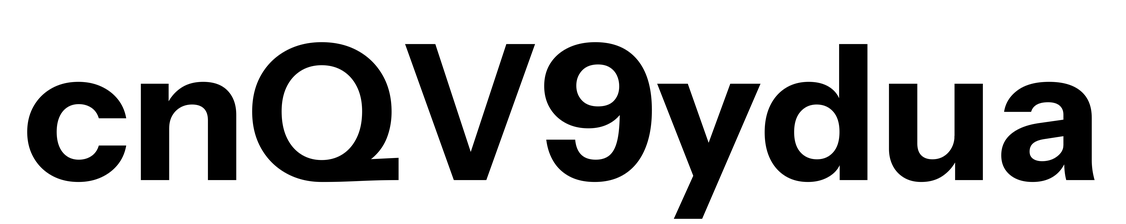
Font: InstrumentSans_Bold